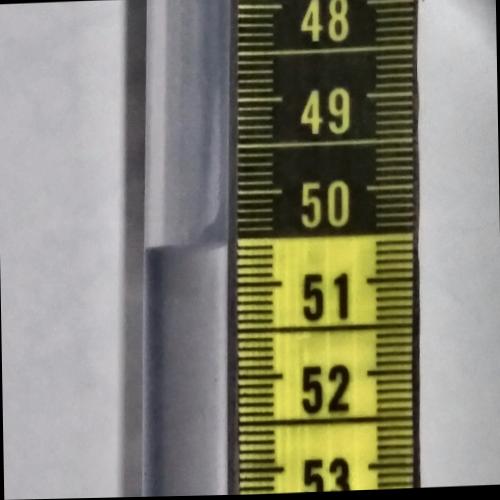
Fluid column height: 50.5 cm